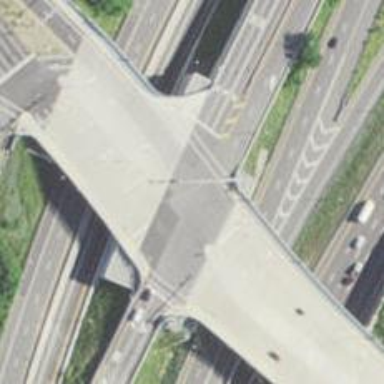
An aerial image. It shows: Asphalt motorway link.